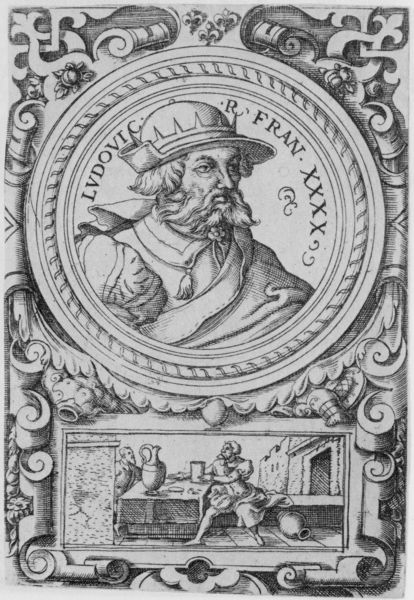
Titel: Bildnis von Ludwig VI, König von Frankreich
Künstler: Jost Amman
Institution: (Seriendruck)
Schlagwörter: dunkel, mann, schatten, umhang, weiß, landschaft, sitzen, stadt, frankreich, hell, hut, licht, mund, männer, nase, schwarz, stirn, szene, tisch, zeichnung, blick, ornament, rock, bart, gelage, augen, barock, bärtig, kragen, rahmen, bildnis, portrait, porträt, haare, mantel, adel, blatt, person, krone, kreis, rund, tondo, amphore, amphoren, kanne, krug, vase, terrasse, schrift, mauer, grafik, graphik, kaiser, könig, inschrift, ornamente, verzierung, stuck, faltenwurf, becher, buch, medaillon, druck, hochdruck, radierung, stich, seite, illustration, schwarzweiß, text, helm, herrscher, kranz, lilie, fürst, franz, voluten, portät, augenbraun, trinker, lilien, eimer, kupferstich, verzierungen, ludwig, münze, lateinisch, tiefdruck, karaffen, seriendruck, franken, bildfeld, lilienmotiv, thresen, sw, ludivic, könog, ludovic, ludwi